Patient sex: M
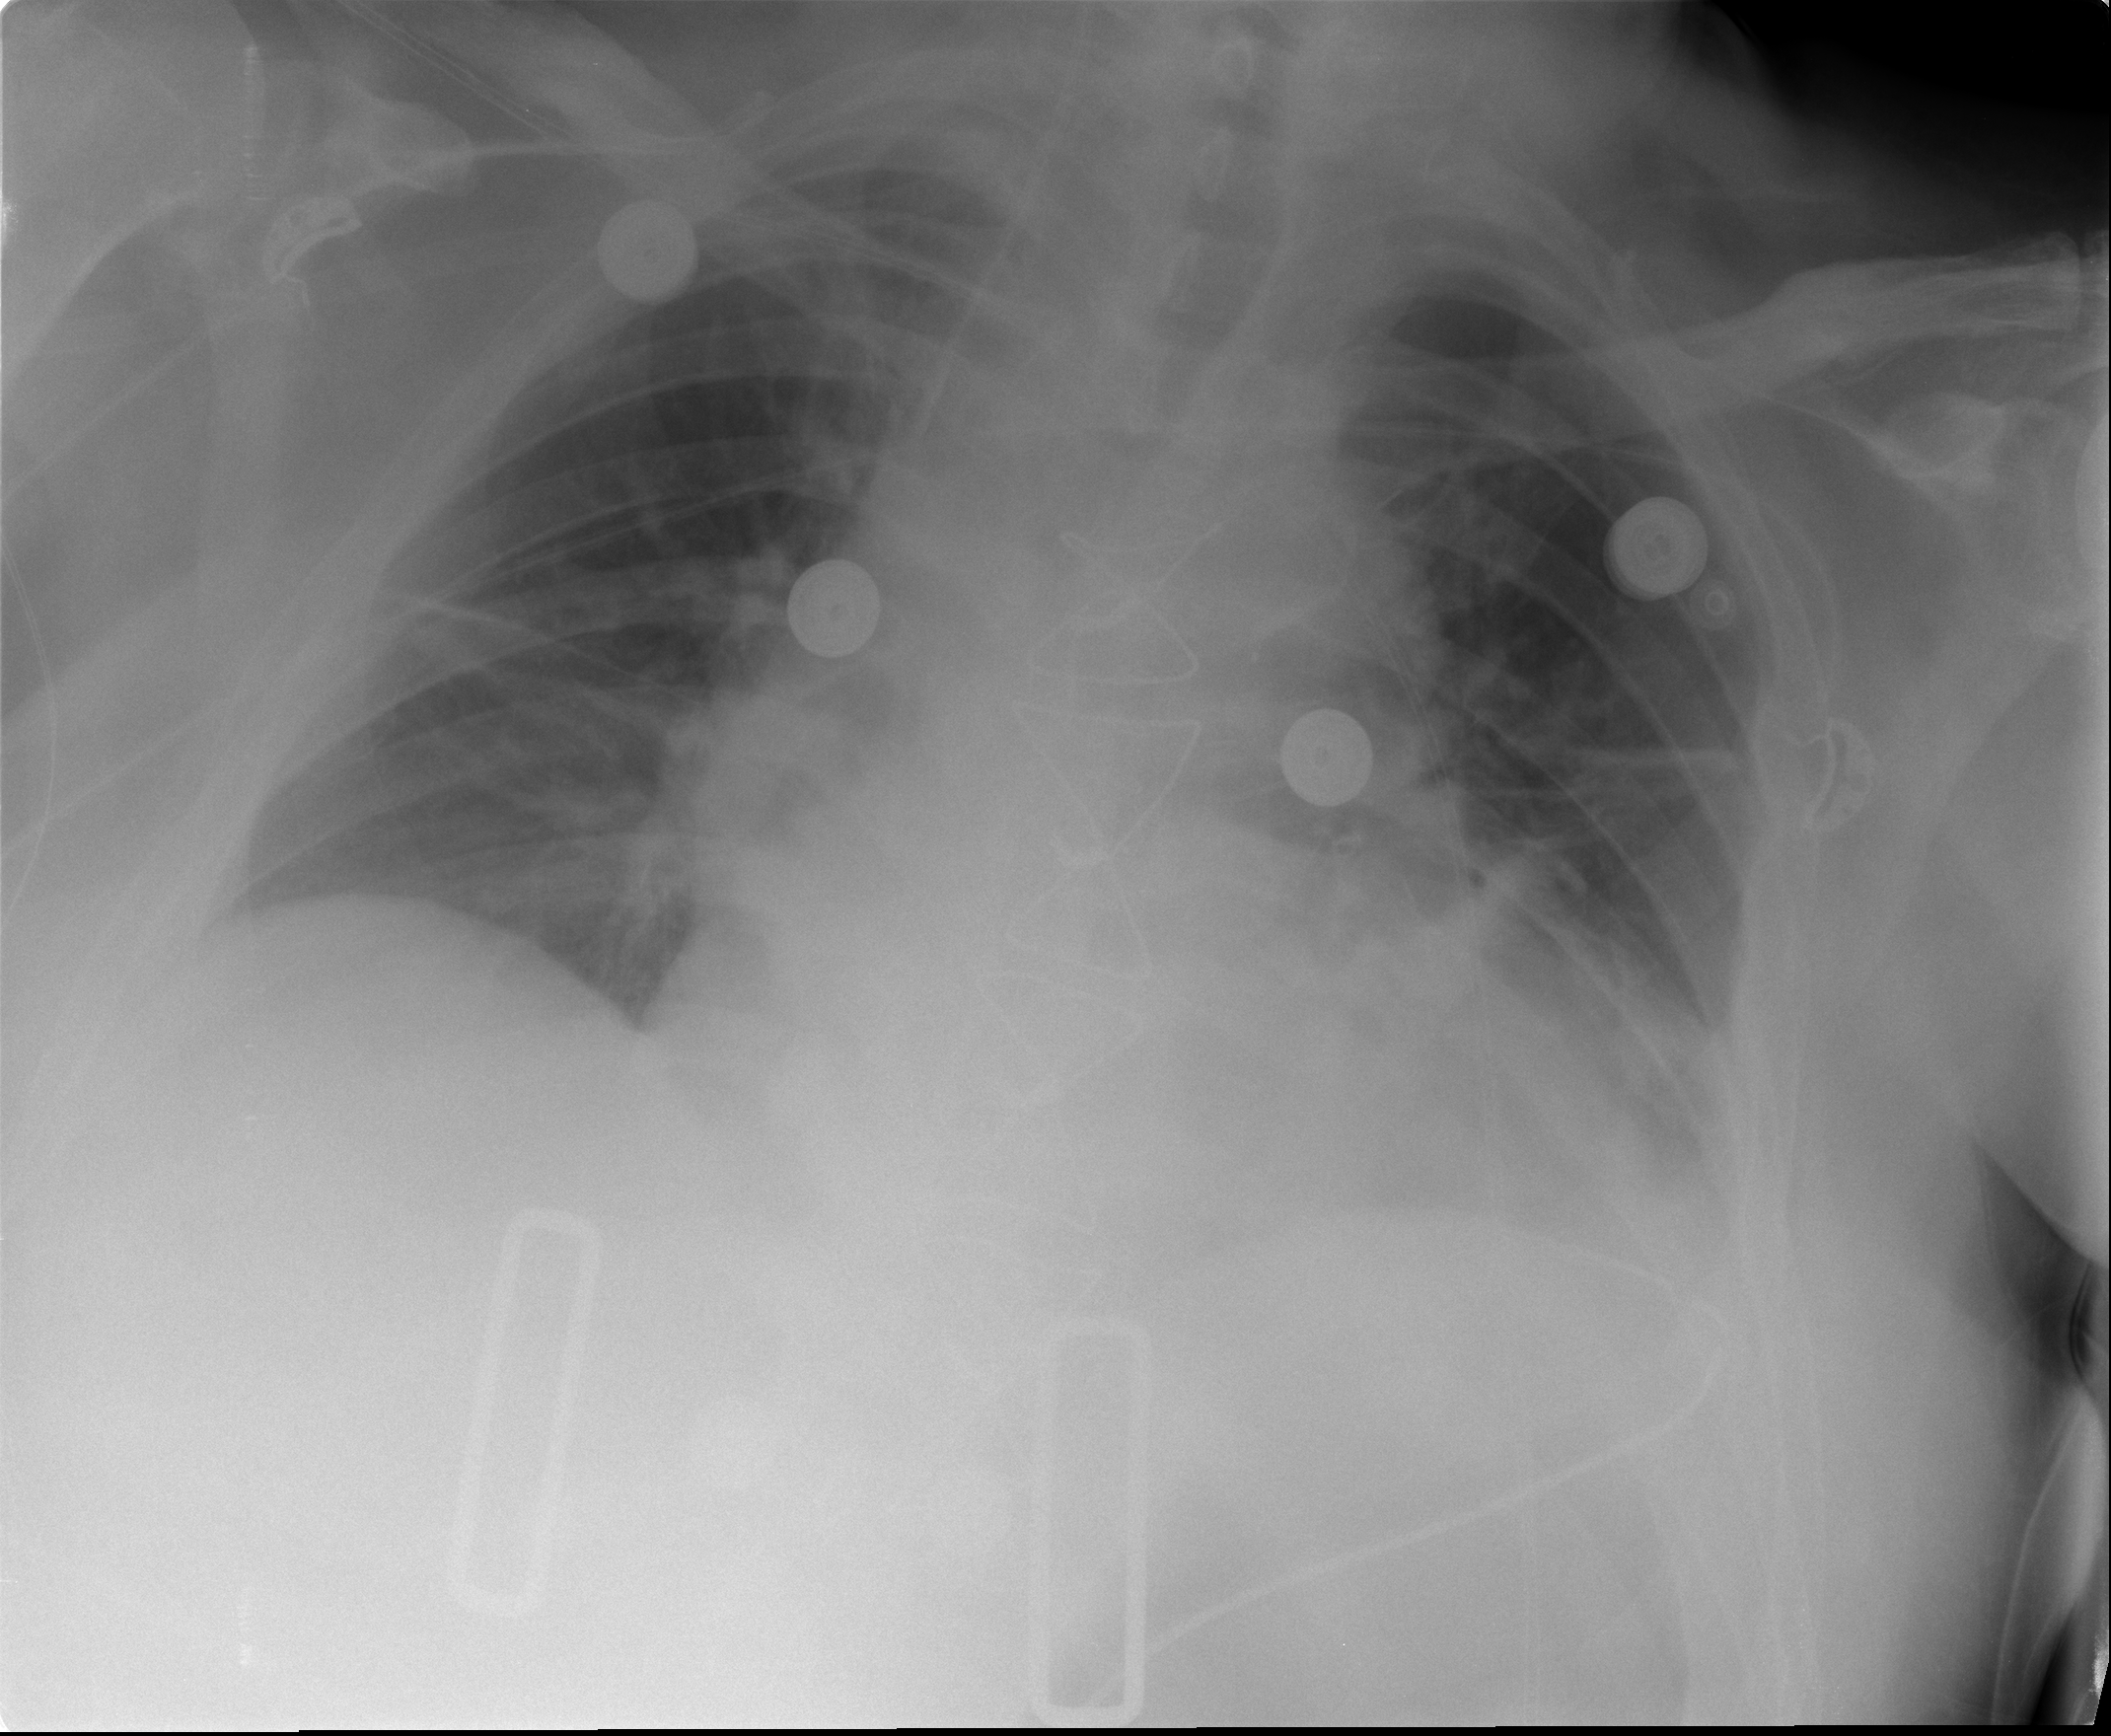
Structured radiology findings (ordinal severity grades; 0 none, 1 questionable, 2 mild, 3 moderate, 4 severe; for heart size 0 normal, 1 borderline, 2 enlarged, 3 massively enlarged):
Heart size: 2
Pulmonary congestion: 2
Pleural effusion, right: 0
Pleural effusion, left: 2
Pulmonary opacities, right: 0
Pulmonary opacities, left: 0
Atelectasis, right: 2
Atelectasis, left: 2